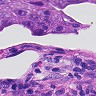
Metastatic tissue present: yes